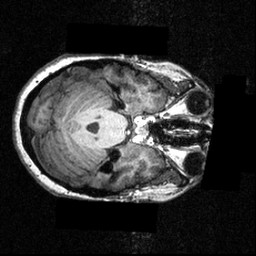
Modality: T1w
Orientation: axial
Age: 26
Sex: female
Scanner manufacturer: siemens
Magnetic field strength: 3.951 T
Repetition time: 1.5 s
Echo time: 0.00335 s